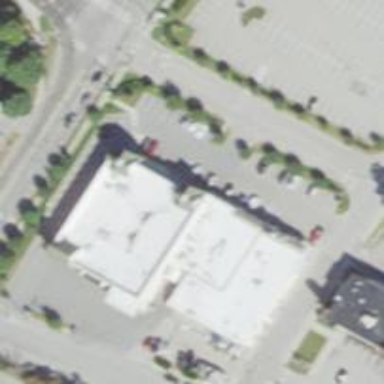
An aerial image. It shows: Pharmacy providing healthcare services.